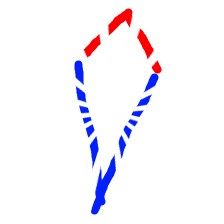
Shape: kite